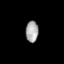
Tissue: skin
Cell type: T cells
Senescence score: 0.2542
Nuclear area (px): 261
Mean DAPI intensity: 166.686